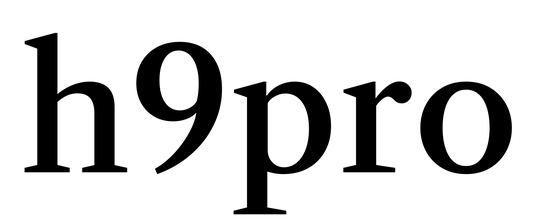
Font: LibreCaslonText_Medium